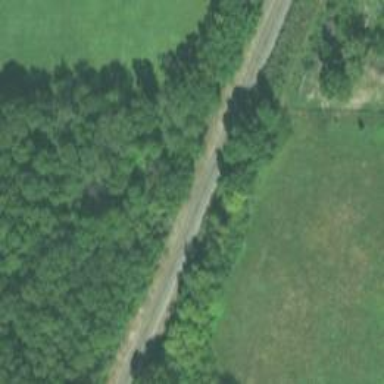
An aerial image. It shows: Railway track.